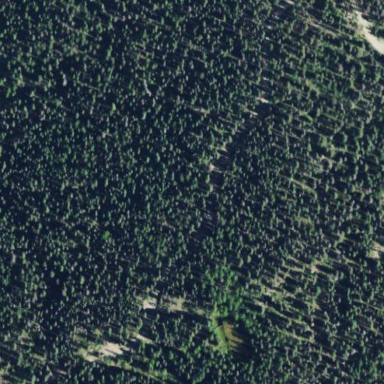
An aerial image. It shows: Mixed wood forest area.